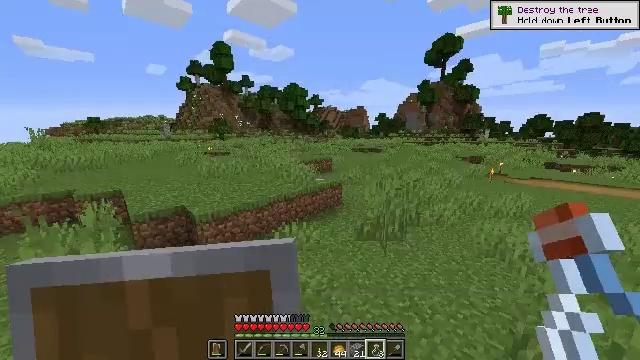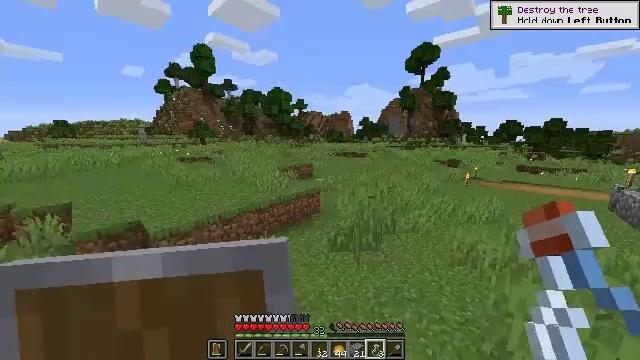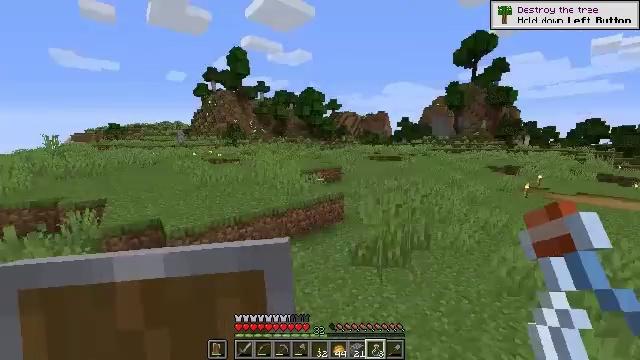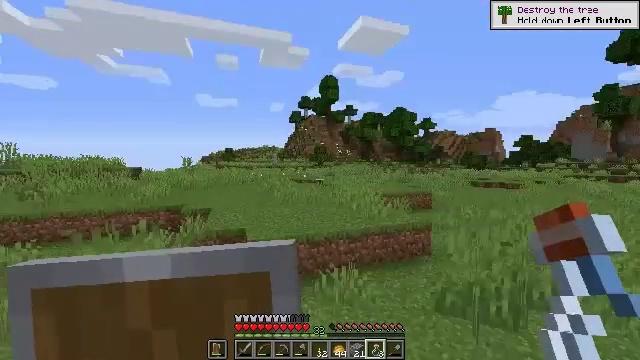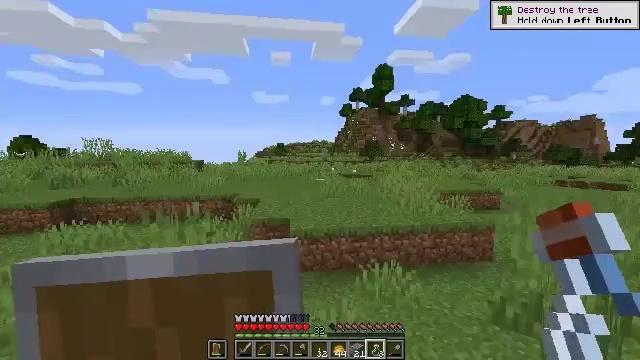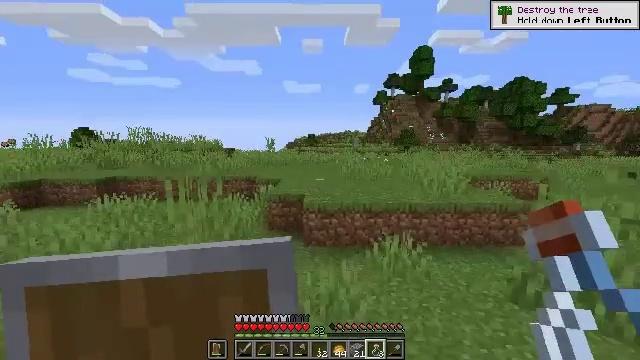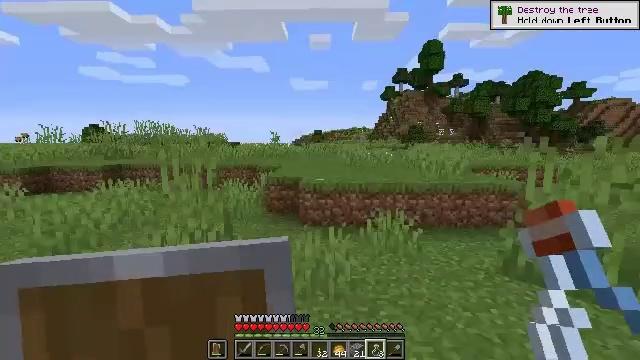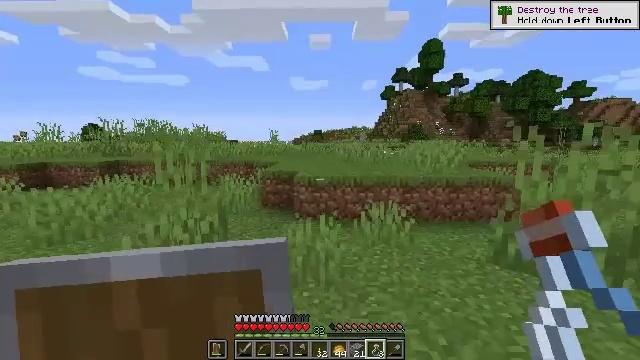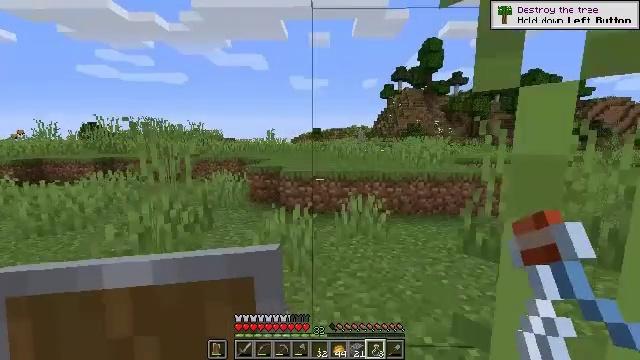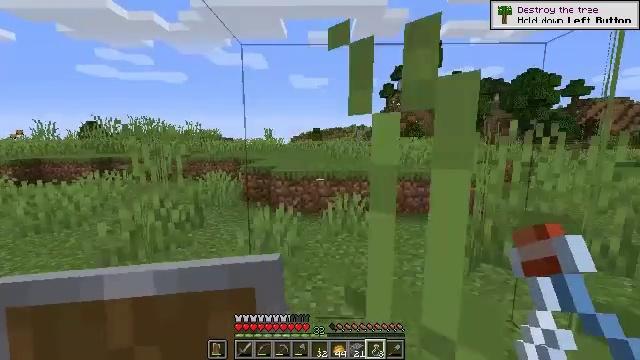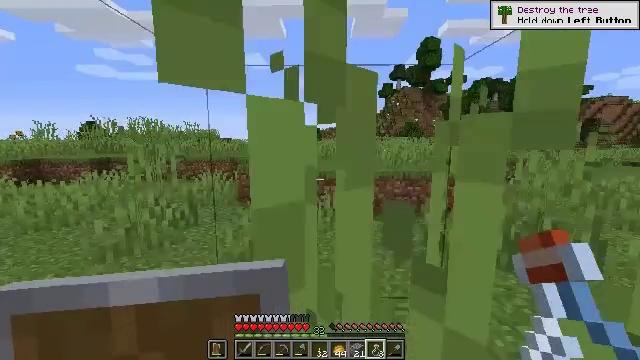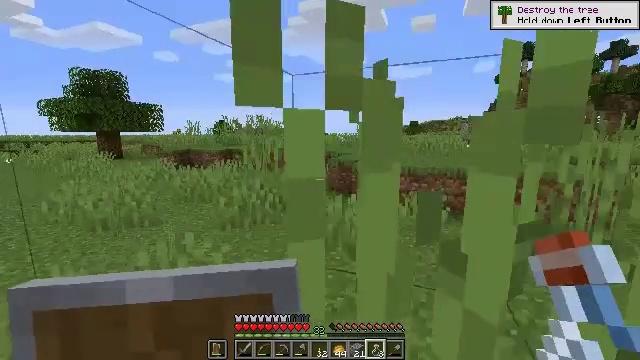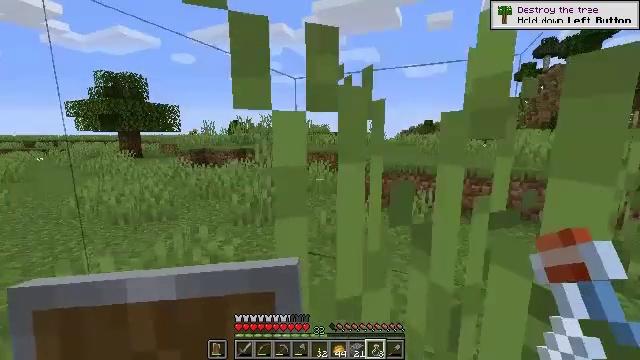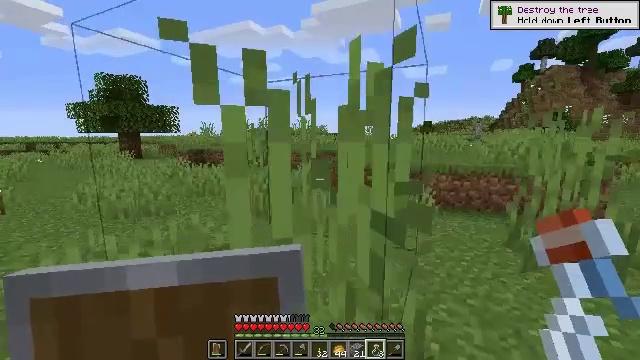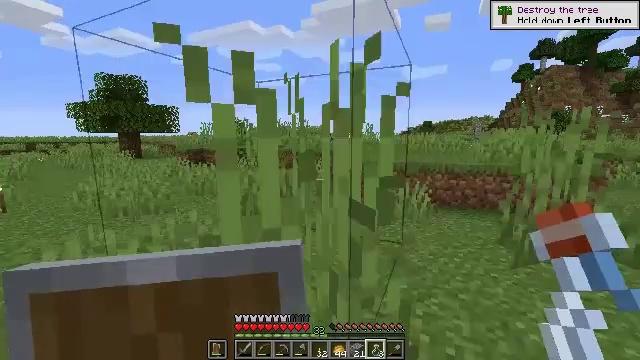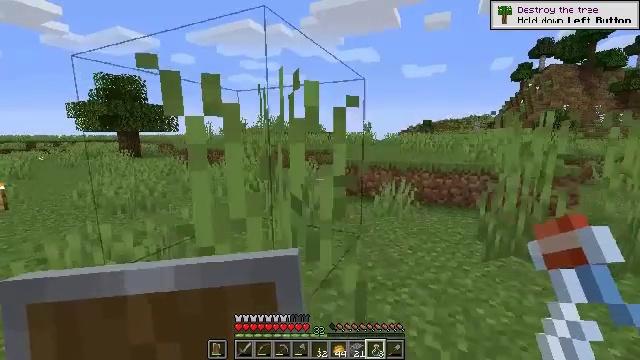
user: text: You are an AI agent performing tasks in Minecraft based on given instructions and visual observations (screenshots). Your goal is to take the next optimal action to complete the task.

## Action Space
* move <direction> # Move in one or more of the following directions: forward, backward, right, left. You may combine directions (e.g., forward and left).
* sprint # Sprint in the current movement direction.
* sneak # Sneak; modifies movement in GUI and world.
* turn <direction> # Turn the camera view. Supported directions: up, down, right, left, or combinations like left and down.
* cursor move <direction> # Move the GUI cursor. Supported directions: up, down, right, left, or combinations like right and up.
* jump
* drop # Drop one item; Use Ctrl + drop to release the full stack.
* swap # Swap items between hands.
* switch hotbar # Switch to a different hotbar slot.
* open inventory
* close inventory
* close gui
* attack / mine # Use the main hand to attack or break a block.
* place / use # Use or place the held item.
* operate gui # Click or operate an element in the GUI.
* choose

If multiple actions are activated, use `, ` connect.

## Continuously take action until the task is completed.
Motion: motion action
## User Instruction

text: craft item air
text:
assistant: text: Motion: move right, turn right and up
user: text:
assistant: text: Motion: move back and move right, turn left and up
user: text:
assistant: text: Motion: move back and move right, turn left and up
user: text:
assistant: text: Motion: move back and move right, turn left and down
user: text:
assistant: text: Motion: move back and move right, turn left and down
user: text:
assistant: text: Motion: move back and move right, turn left
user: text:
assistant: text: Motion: move back and move right
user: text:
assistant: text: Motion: move back and move right
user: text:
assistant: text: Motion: move back and move right
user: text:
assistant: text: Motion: move back and move right
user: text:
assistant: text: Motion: move back and move right, turn left and down
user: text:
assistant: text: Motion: move back and move right, turn left
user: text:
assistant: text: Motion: move back and move right
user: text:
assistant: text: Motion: move back and move right
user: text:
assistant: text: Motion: move back and move right
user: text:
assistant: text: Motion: move back and move right
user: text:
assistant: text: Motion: move back and move right
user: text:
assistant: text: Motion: move back and move right
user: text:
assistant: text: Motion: move back and move right
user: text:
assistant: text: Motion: move right
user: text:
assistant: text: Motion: move right, turn left
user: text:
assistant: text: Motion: move right
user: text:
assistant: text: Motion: move right
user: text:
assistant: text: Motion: move right
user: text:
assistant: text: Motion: move right
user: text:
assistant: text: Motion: move right
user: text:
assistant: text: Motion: move right
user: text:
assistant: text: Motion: move right
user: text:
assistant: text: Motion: move right
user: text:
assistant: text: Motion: move forward and move right, turn right